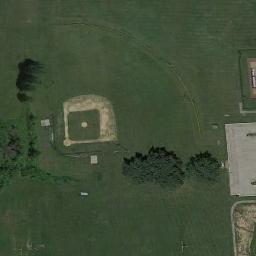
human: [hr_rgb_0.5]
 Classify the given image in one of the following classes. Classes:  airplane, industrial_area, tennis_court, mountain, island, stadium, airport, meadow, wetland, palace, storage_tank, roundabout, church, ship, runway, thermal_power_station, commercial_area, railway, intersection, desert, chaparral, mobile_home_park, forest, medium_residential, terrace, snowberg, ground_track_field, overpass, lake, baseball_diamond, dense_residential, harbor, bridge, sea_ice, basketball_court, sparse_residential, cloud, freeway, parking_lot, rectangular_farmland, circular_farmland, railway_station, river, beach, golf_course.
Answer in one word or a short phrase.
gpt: baseball_diamond